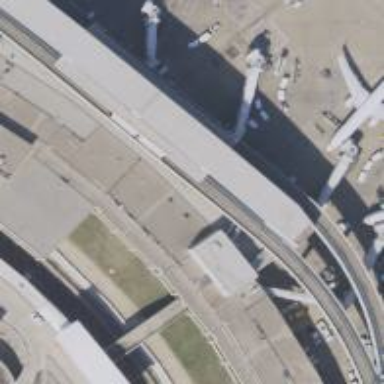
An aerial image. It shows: Airport gate.